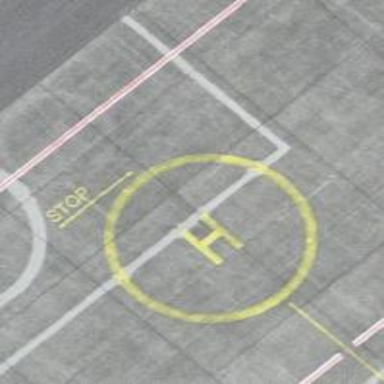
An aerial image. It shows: Image of helipad at airport.